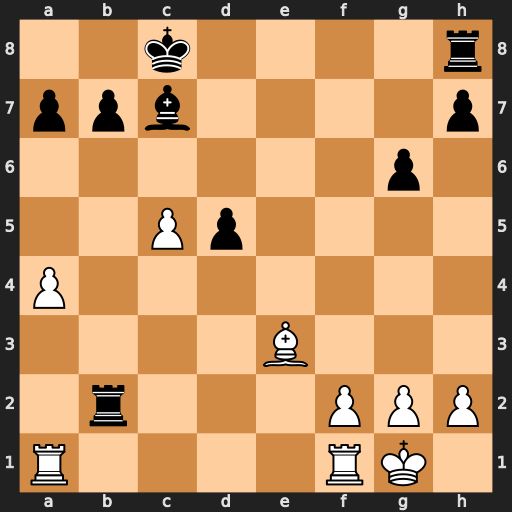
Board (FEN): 2k4r/ppb4p/6p1/2Pp4/P7/4B3/1r3PPP/R4RK1
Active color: w
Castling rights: -
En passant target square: -
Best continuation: Bd4 Rc2 Bxh8